Interaction volume radius: 5 \u00c5
Interaction volume height: 30 \u00c5
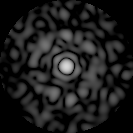
Disorder parameter: 0.7958